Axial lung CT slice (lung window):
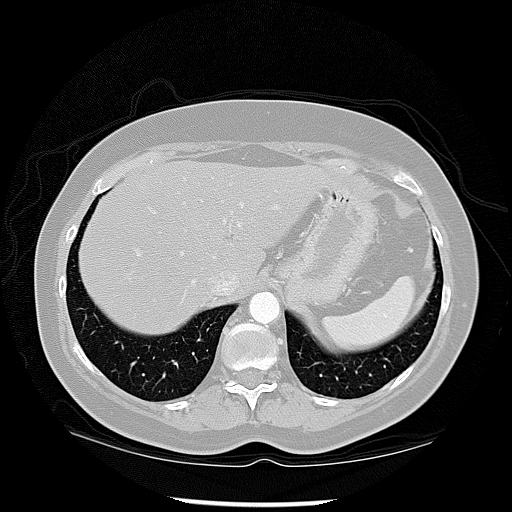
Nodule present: no